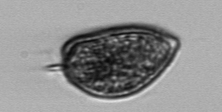
Label: Prorocentrum_micans